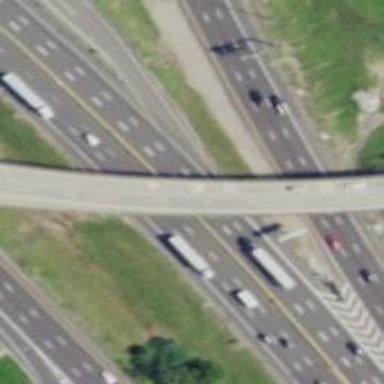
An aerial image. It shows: Bridge over motorway.